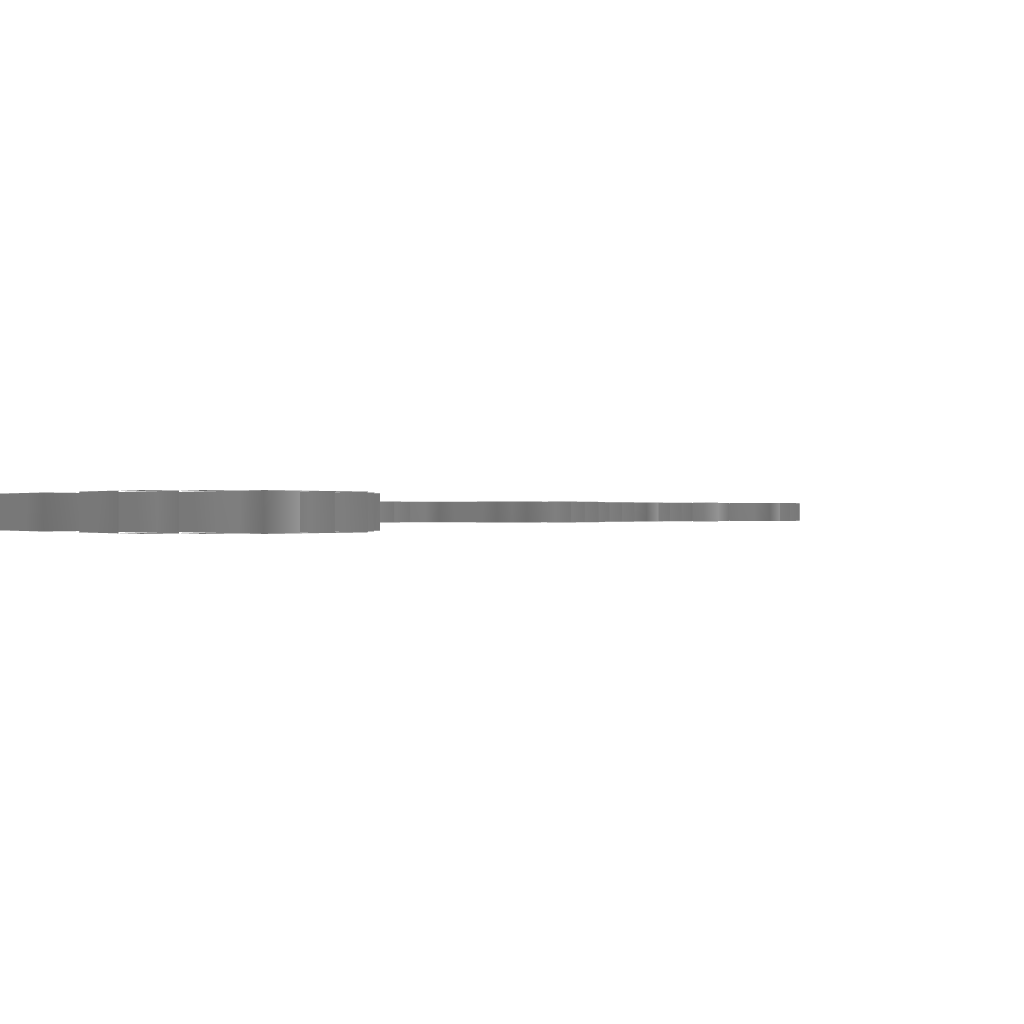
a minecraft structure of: Tutorial Cave bad low quality